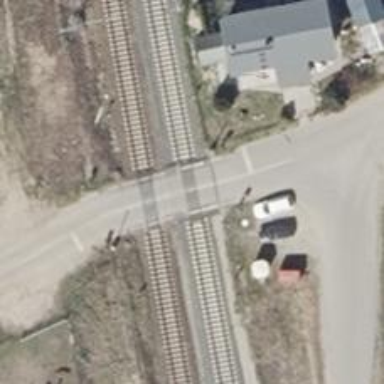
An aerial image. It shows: Level crossing along the railway.